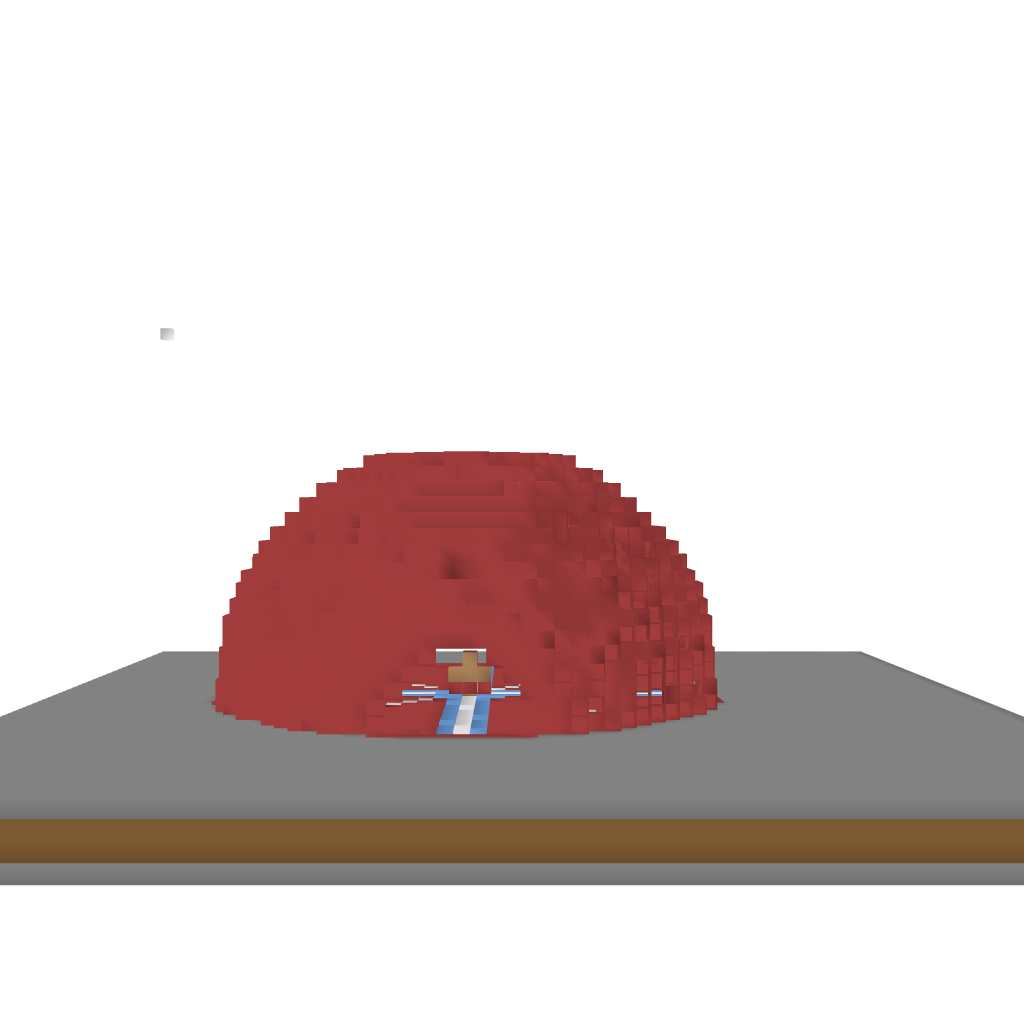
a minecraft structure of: A 4 Portal HUb bad low quality